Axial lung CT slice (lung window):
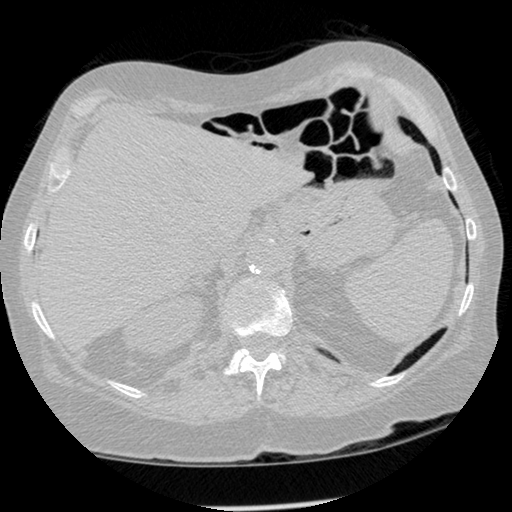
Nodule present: no